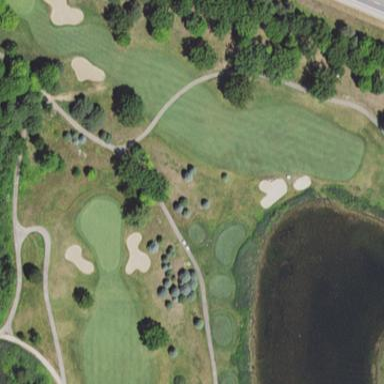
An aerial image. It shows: Golf fairway surrounded by grass.